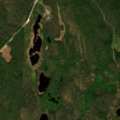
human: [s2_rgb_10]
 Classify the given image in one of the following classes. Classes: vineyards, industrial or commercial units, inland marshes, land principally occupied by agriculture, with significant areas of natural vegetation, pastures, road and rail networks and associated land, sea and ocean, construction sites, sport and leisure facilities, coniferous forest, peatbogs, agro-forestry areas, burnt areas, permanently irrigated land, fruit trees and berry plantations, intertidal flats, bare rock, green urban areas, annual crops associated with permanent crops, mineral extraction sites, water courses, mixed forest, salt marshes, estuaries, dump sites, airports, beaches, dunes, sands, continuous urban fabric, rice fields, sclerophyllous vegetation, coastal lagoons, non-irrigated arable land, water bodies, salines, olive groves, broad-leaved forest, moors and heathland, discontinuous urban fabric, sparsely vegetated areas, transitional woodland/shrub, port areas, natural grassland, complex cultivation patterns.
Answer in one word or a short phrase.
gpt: coniferous forest